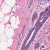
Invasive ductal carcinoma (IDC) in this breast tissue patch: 0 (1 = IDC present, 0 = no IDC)